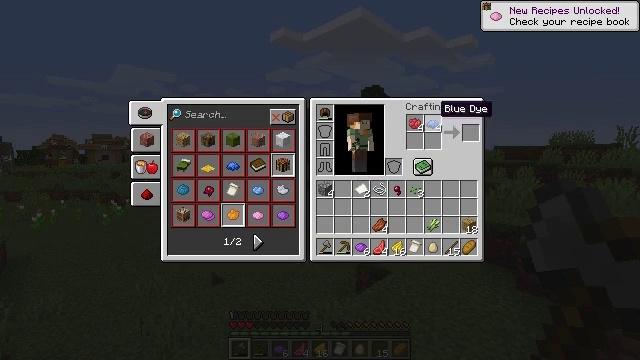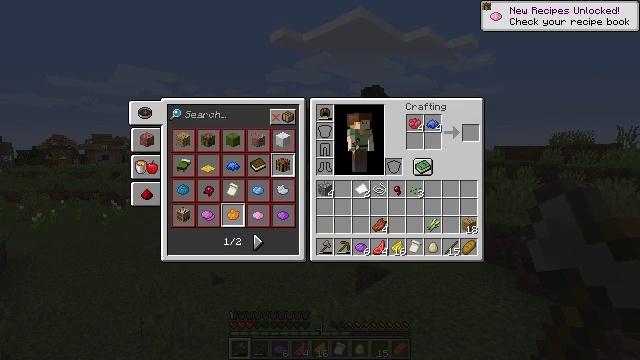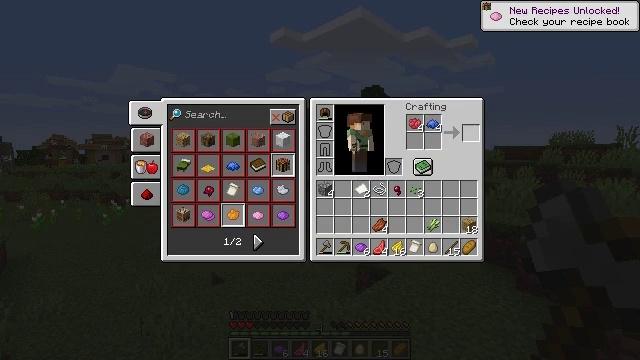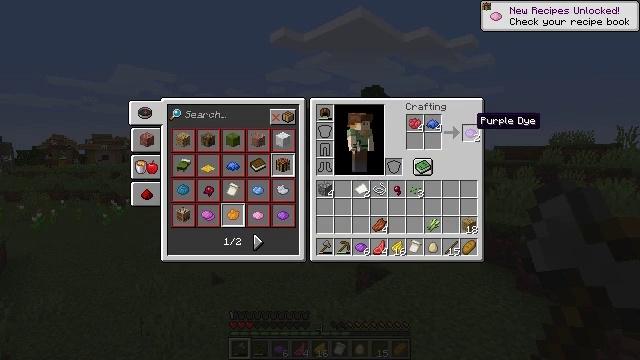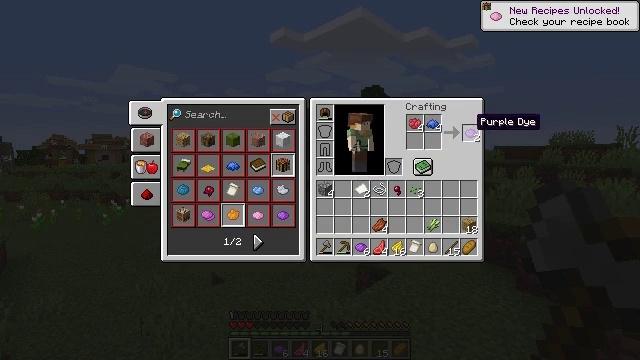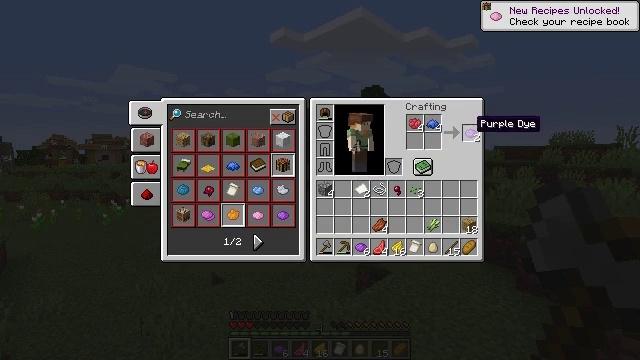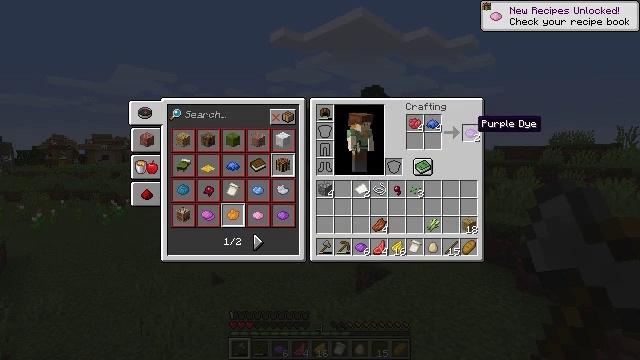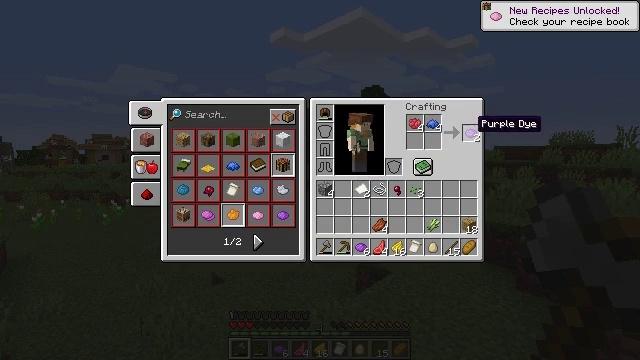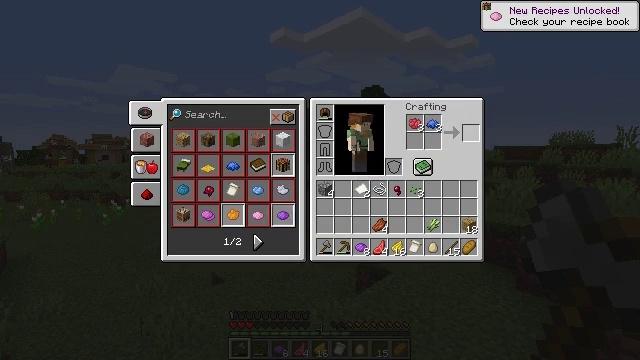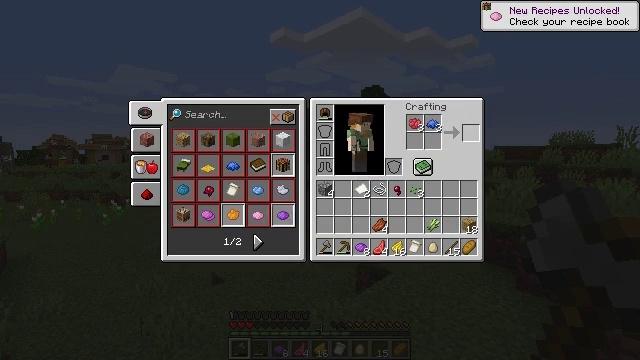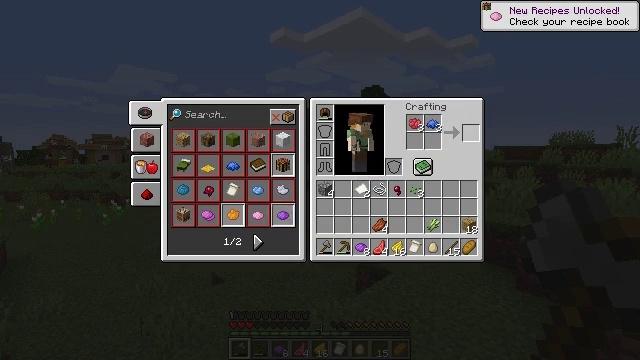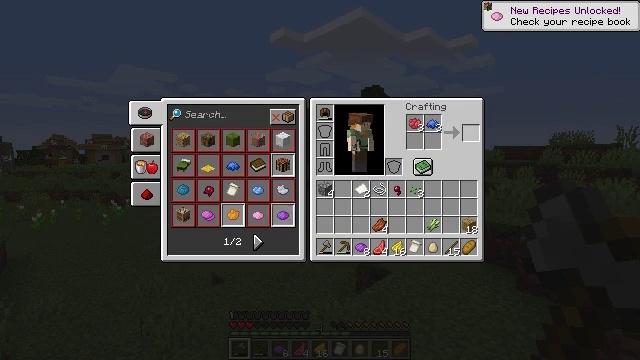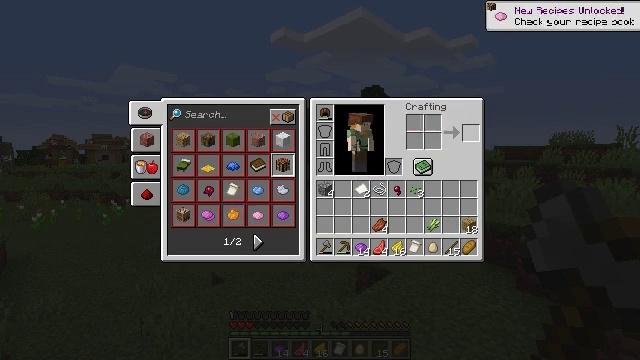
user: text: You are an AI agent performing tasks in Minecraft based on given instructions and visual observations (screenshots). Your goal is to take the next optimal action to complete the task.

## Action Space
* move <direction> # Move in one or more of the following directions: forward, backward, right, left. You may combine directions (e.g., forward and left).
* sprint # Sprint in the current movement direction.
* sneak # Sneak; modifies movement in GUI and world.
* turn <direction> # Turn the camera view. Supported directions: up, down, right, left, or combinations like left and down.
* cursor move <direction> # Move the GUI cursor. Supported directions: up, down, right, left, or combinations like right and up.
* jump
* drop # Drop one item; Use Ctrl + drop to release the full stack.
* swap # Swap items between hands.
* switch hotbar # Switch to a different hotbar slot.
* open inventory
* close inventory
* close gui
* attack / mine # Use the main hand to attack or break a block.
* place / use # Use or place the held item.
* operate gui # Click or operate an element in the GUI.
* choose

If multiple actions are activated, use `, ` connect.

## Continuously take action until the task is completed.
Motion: motion action
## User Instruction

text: Make purple dye by combining dyes.
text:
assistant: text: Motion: cursor move right and down
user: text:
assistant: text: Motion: sneak, cursor move right
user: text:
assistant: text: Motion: sneak
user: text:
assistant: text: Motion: sneak
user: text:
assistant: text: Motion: sneak
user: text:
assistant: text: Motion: sneak
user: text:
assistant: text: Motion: sneak
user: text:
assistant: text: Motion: sneak, operate gui
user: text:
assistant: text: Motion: sneak, operate gui
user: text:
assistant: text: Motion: sneak
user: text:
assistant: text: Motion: sneak
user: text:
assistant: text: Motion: no_op
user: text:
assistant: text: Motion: no_op